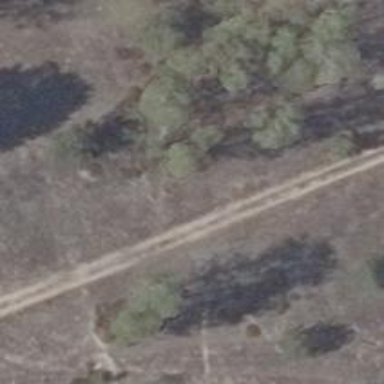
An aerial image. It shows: Sandy track road with grade 4 track type.